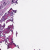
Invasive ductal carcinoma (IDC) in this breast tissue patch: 1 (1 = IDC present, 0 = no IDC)